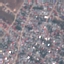
Land use / land cover class: Residential